Field crop: maize
Growth stage: 2
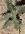
Species: atriplex